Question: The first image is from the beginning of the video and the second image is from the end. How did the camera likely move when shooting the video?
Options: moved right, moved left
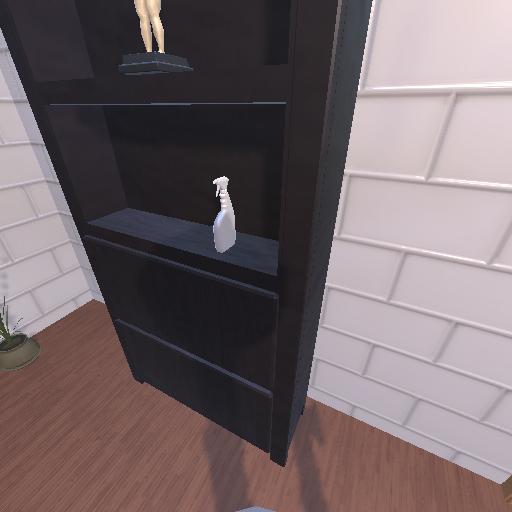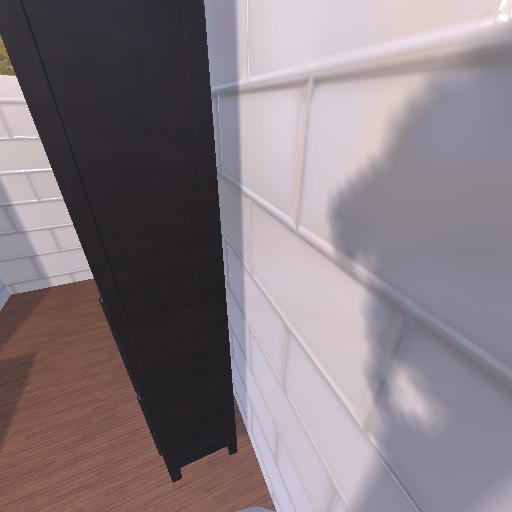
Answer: moved right